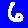
Digit: 6